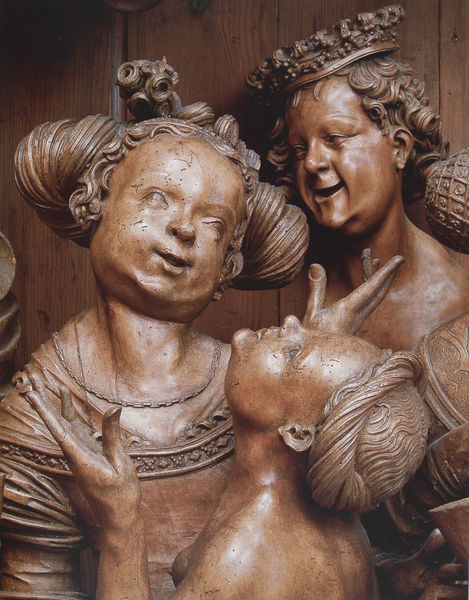
Titel: Marienaltar, Mittelschrein, Jungfrauen der rechten Gruppe mit aufblickender Seele
Künstler: Meister von Mauer
Standort: Mauer bei Melk
Institution: St. Maria am grünen Anger
Schlagwörter: hand, himmel, kopf, körper, mann, nackt, frauen, mädchen, ausschnitt, bewegung, braun, brust, busen, finger, frau, frisur, frisuren, haar, holz, kleid, kleider, köpfe, mund, nase, ohr, schmuck, blick, gebäude, tanz, alt, feiern, gesichter, jung, wand, augen, blicke, bluse, gesicht, kleidung, kragen, stein, gesten, hals, hände, gewand, haare, kelch, drei, tanzen, gotik, kinn, krone, lippen, locken, ohren, schulter, kinder, skulptur, statue, kopfbedeckung, lächeln, dutt, farbig, holzschnitt, wangen, haltung, zöpfe, kette, ausdruck, nacken, figuren, bordüre, münder, nasen, zopf, detail, bretter, bildhauerei, bronze, plastik, junge, halskette, foto, fotografie, oben, becher, lachen, holzschnit, altar, hochaltar, schnitzerei, photo, holzscnitt, gebärden, flehen, mittelalter, fröhlich, holzwand, schnecken, gothik, anbetung, brau, bewundern, geschnitzt, skupltur, glücklich, kronen, olz, schnitzaltar, etail, fra, entrückt, jungfrauen, holzwurm, unbemalt, riemenschneider, schnitzfiguren, schnitzfigur, lindenholz, holzschnitzerei, haarnetz, holzplastik, altarausschnitt, loben, preisen, törichte jungfrauen, 3, al, atar, töricht, holzbildhauerei, drei#, entzückt